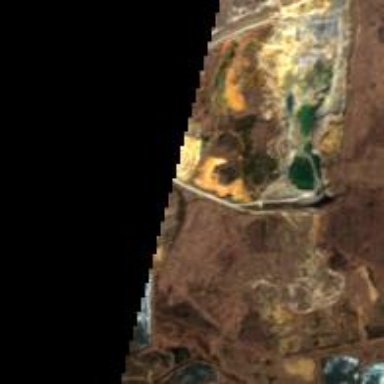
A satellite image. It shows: Quarry area.